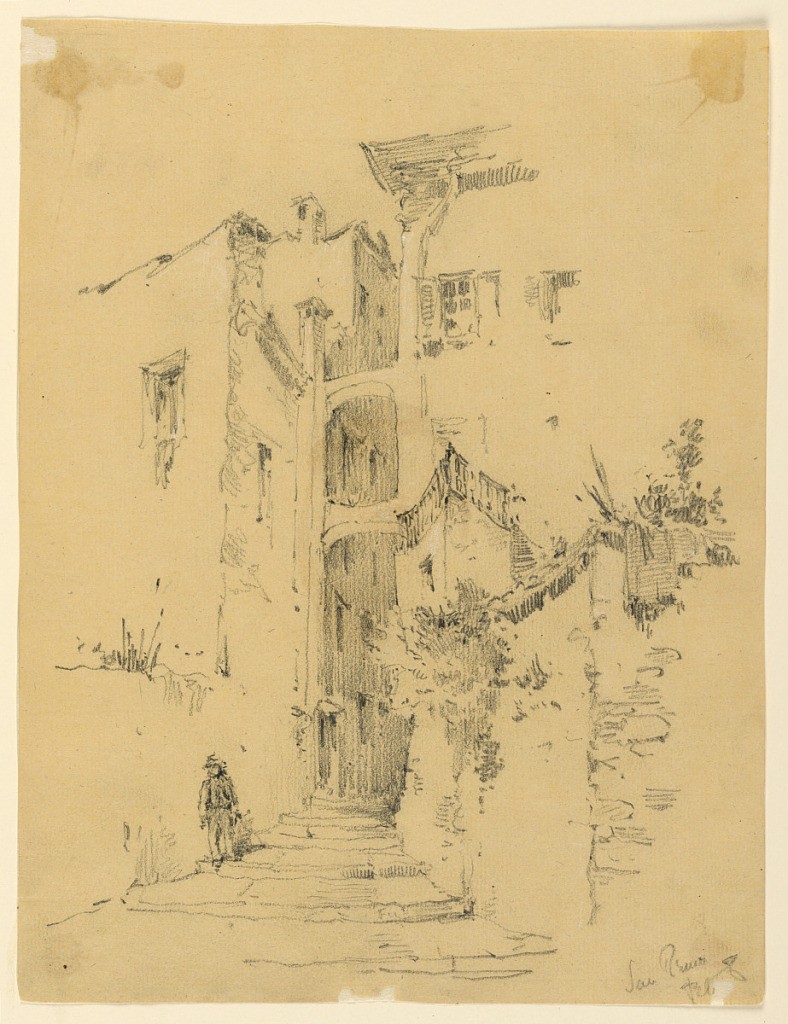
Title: Street in San Remo
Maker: Arnold William Brunner, American, 1857–1925
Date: ca. 1892
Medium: Graphite and white heightening on cream paper
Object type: Drawing
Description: Narrow street of low steps, figure descending. High walls with vegetation.